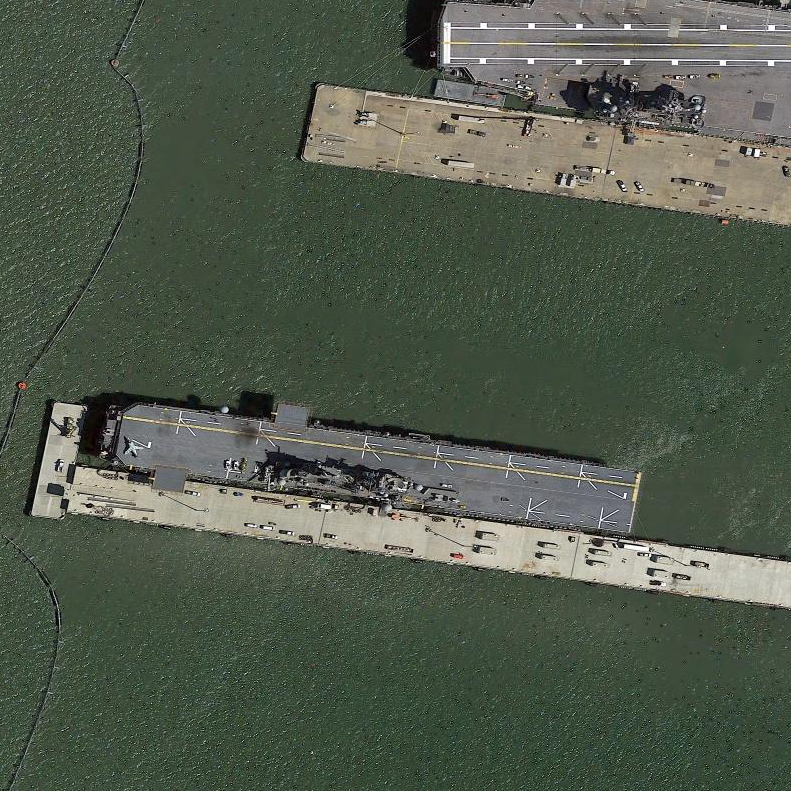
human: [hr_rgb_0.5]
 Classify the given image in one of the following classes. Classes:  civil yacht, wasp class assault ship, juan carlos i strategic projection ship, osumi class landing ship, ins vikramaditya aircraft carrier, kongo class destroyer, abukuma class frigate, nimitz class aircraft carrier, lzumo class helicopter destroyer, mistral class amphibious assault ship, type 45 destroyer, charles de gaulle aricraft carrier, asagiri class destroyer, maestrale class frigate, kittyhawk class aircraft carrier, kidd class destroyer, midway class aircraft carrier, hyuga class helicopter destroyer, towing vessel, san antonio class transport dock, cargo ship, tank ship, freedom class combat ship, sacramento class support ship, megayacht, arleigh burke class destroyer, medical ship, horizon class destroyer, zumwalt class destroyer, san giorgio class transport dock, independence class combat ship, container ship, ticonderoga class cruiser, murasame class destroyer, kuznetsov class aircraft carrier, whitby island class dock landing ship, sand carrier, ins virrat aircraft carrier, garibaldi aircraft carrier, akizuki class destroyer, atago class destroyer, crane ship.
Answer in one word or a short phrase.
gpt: Wasp class assault ship